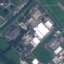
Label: Industrial